Question: On the page there is pagination link under the image. When there is a lot of pages ( ~60 ) they go above the footer section. I've tried to add '<div class="clear:both;></div>' and '<div class="clearfix;></div>' right after ' but the right side goes under the image also with clear.
<URL>
Any ideas how this can be fixed?

This is what happen. Black line is the footer. Just this pagination doesn't extend the main part and goes above footer.
This is pagination css which cause the problem.
'''
.pagination {padding: 3px;margin: 0px;height: 30px;display: block;text-align: center;}
.pagination a{display: inline-block; list-style: none; padding: 2px; margin-right: 1px; margin-bottom: 5px; width: 30px; text-align: center; background: #4CC2AF; line-height: 25px;color:#FFFFFF;text-decoration:none;}
.pagination .active {display: inline-block;list-style: none;padding: 3px;margin-right: 1px;width: 30px;text-align: center;line-height: 25px;background-color: #666666;cursor:inherit;}
'''
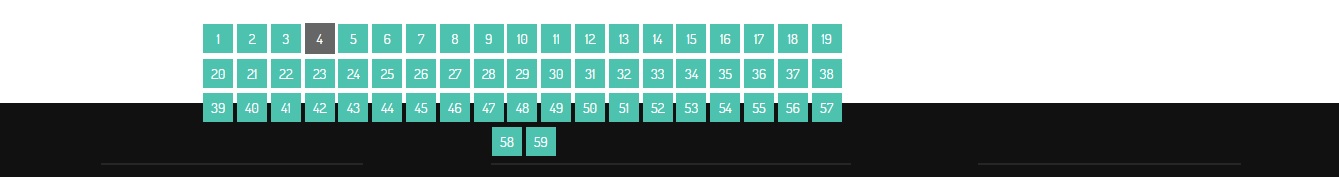
Answer: it looks like you have a fixed height, and the children are overflowing on the Y axis.
try using 'height: auto;' on the parent element.